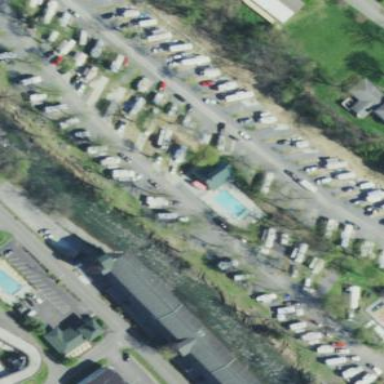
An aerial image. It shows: Caravan site for tourism.